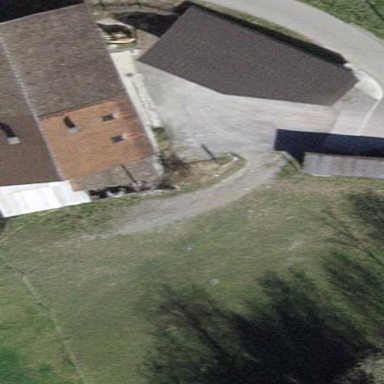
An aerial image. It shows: Farmyard area.